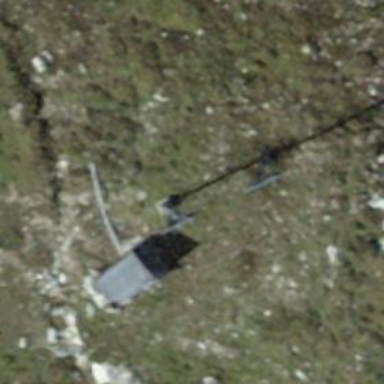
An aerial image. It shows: Pylon for aerialway.